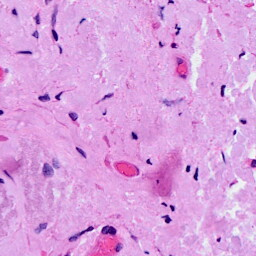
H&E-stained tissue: Breast